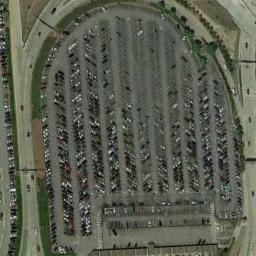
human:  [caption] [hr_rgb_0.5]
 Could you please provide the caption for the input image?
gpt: Six rows of cars were parked in the parking lot .

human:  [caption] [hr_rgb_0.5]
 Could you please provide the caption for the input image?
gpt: The parking lot with lots of cars arranged neatly in lines is surrounded by roads .

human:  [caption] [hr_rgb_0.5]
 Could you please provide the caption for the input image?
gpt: The parking lot is full of cars .

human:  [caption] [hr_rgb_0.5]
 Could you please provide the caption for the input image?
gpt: There are many cars in the parking lot .

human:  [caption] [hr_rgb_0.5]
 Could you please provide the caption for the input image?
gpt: There are many cars on the parking lot .